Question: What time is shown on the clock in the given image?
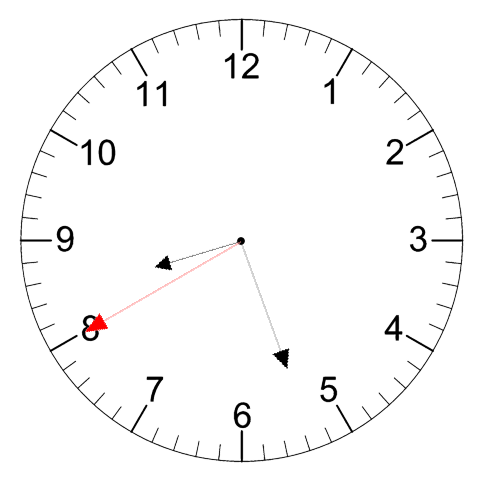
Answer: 08:26:40